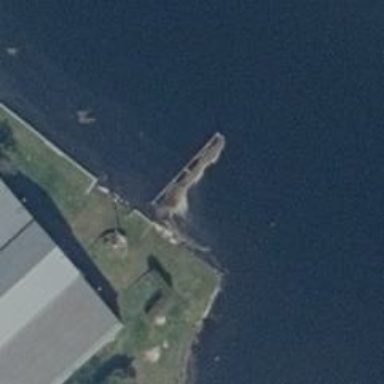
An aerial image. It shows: Man-made pier.